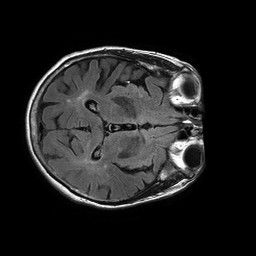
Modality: FLAIR
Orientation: axial
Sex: female
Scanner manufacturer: philips
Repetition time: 11 s
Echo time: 0.125 s